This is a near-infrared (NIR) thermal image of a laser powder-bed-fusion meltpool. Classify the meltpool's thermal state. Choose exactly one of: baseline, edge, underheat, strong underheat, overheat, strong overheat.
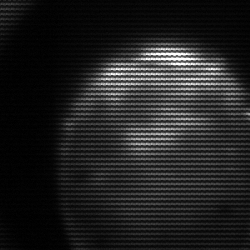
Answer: edge